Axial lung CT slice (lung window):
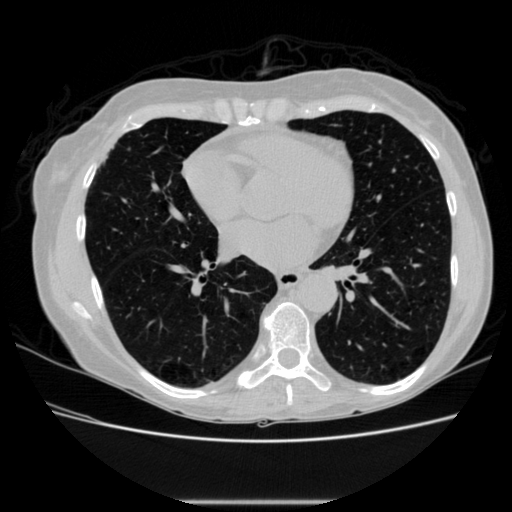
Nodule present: no